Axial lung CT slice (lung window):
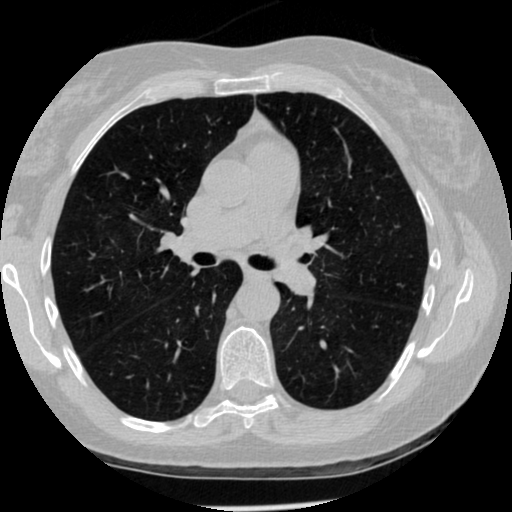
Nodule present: no